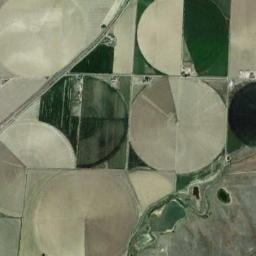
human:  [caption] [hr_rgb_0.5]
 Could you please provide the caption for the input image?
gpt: There are some half of green circle farmland in the bare land .

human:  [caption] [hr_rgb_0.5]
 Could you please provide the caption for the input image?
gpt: Different round fields have different colors .

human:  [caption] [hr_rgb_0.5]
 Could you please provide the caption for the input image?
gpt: A few green, Light brown and earthy yellow circular farmlands with a full circle, Semicircle and large semicircle .

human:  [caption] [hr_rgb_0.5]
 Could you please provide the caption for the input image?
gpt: Several circular farmlands with different colors are on the ground and a road goes through the ground .

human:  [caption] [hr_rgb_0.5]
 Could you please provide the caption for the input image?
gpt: There are some circular farmlands of different sizes .